Interaction volume radius: 5 \u00c5
Interaction volume height: 20 \u00c5
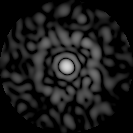
Disorder parameter: 0.8703